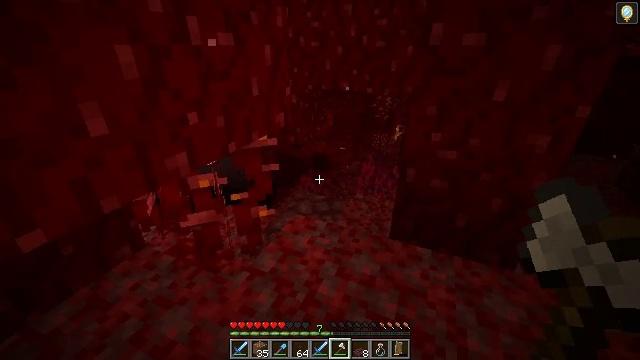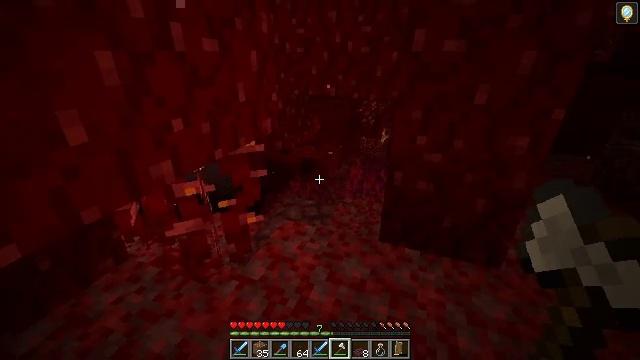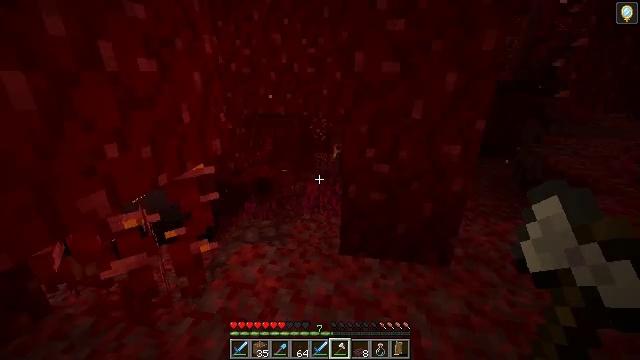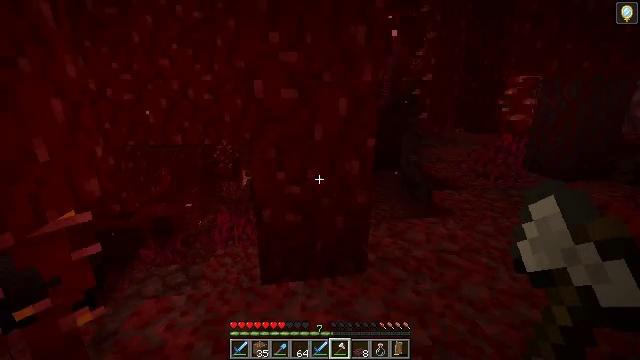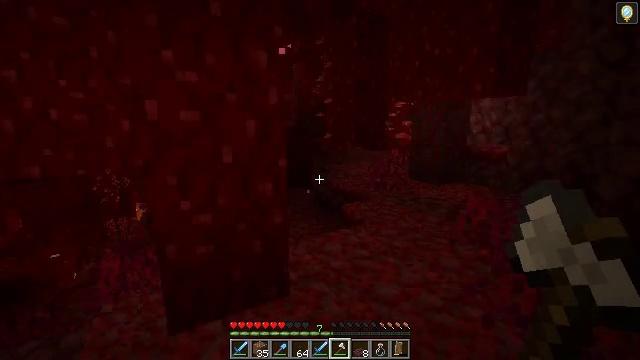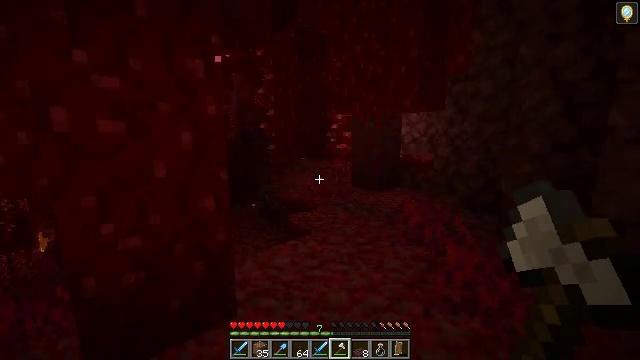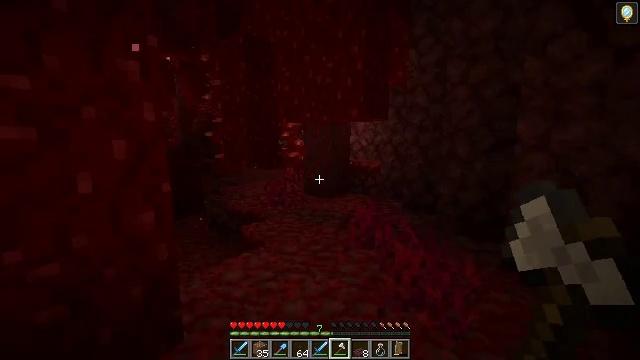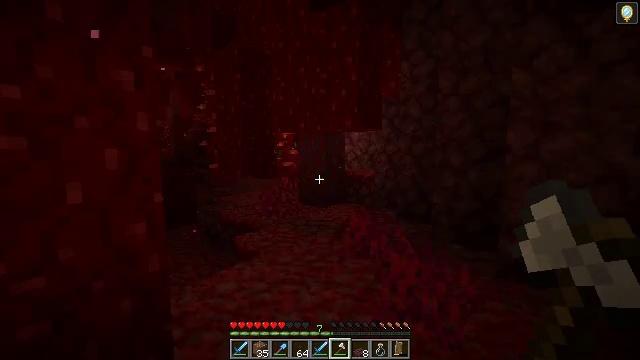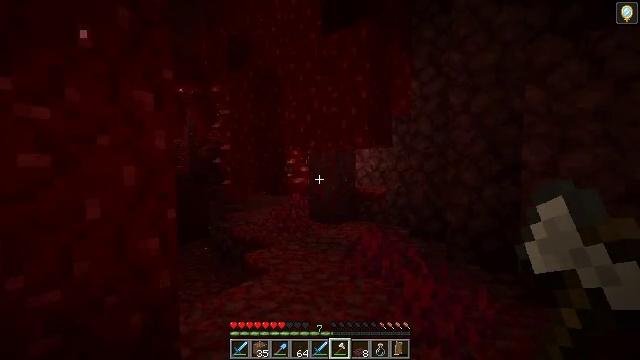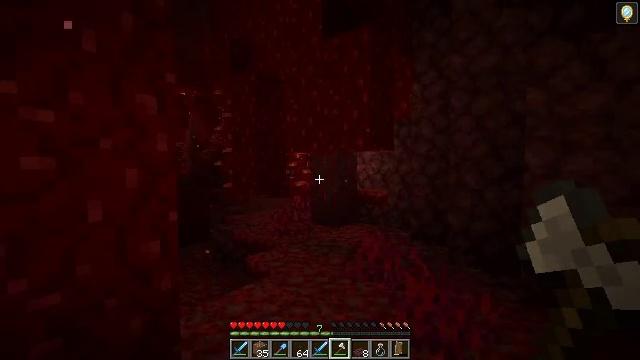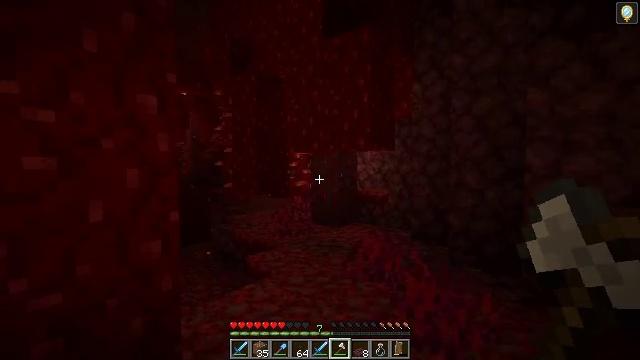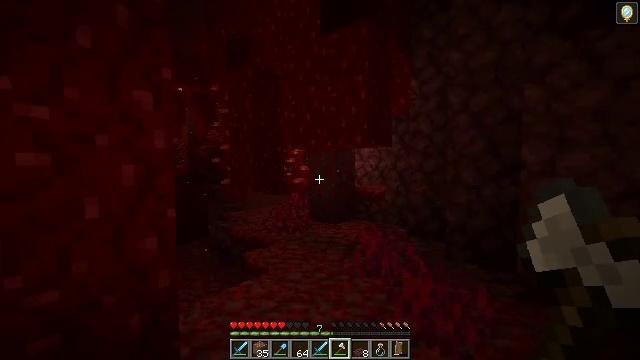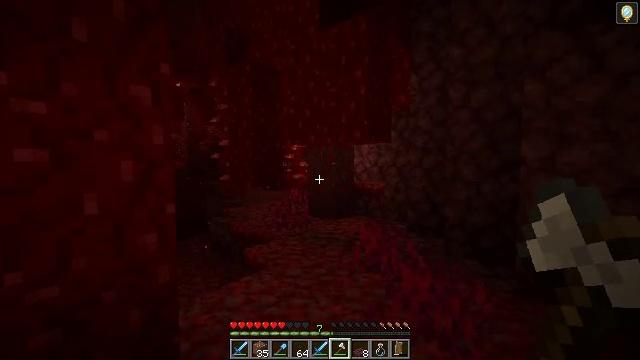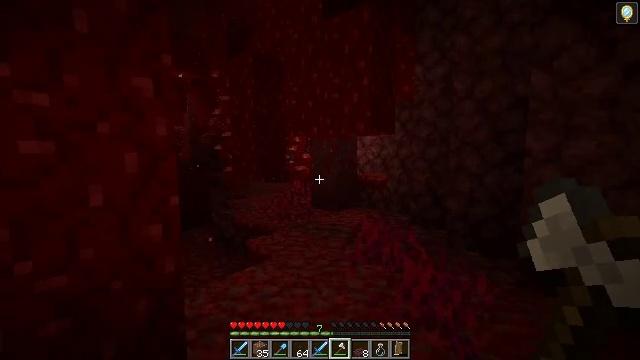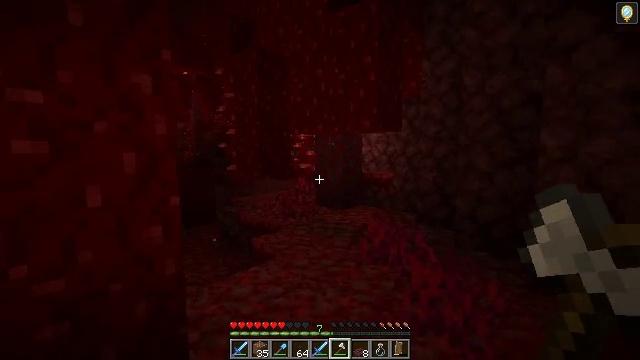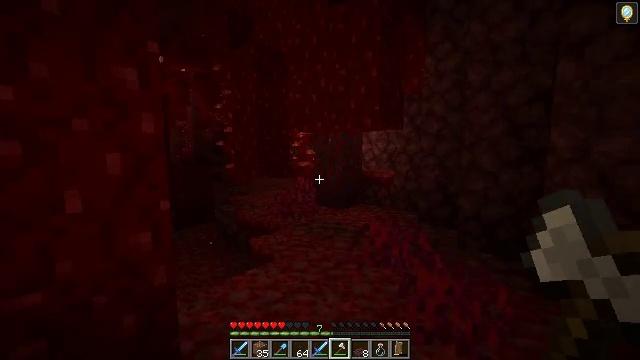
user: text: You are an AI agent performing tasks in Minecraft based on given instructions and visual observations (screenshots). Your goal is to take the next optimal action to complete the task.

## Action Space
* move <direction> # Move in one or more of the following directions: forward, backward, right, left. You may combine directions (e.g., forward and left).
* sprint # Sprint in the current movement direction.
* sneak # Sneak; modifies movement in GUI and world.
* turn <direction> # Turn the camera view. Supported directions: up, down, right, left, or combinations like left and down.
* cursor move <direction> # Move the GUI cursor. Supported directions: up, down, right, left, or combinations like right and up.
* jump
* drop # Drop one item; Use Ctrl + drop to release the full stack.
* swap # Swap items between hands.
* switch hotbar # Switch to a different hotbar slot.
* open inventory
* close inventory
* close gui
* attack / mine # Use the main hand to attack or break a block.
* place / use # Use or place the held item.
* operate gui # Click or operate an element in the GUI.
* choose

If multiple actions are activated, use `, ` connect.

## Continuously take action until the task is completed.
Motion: motion action
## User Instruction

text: Break the crimson stem to collect it.
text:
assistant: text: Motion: turn right and up
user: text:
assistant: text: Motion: turn right and up
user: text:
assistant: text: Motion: turn right and up
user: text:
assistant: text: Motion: turn right and up
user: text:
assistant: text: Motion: turn right and up
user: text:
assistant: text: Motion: turn right and up
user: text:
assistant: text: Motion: turn right and up
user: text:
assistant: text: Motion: turn left and up
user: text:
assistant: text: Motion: no_op
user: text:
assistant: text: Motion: no_op
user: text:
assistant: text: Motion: no_op
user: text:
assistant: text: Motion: no_op
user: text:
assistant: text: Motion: turn down
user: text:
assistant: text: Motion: move forward, turn left
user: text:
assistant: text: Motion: move forward
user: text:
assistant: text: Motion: move forward
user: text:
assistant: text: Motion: move forward
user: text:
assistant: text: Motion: move forward
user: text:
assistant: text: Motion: move forward
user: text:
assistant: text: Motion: move forward and move right, turn left
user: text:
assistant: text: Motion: move forward and move right, turn left
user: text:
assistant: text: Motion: move forward and move right, turn left
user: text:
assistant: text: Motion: move forward and move right, turn left
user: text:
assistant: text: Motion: move right, turn left
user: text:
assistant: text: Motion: turn left
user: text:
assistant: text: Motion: no_op
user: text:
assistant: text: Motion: no_op
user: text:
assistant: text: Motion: no_op
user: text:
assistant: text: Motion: no_op
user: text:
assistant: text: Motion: no_op